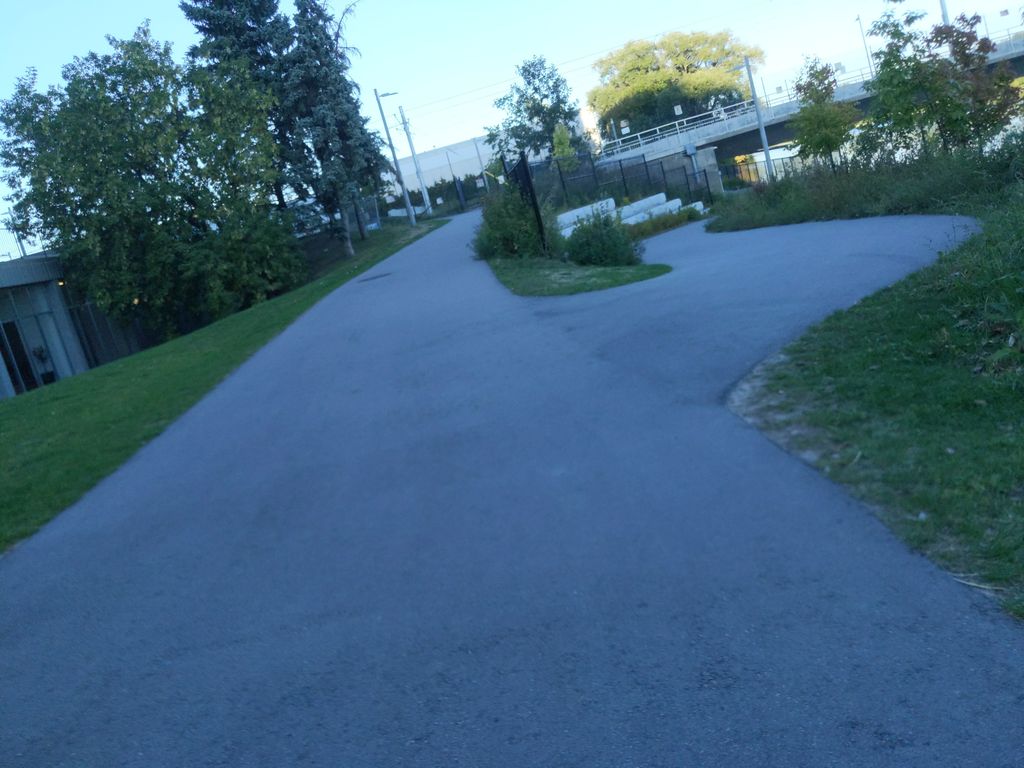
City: ottawa-gatineau